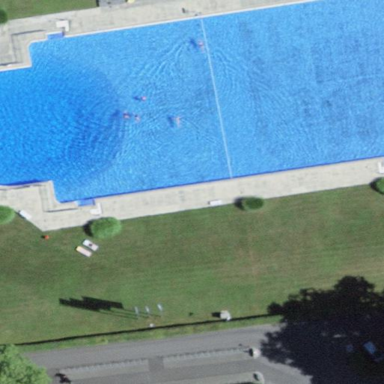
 perfect for swimming and other water activities."